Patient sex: M
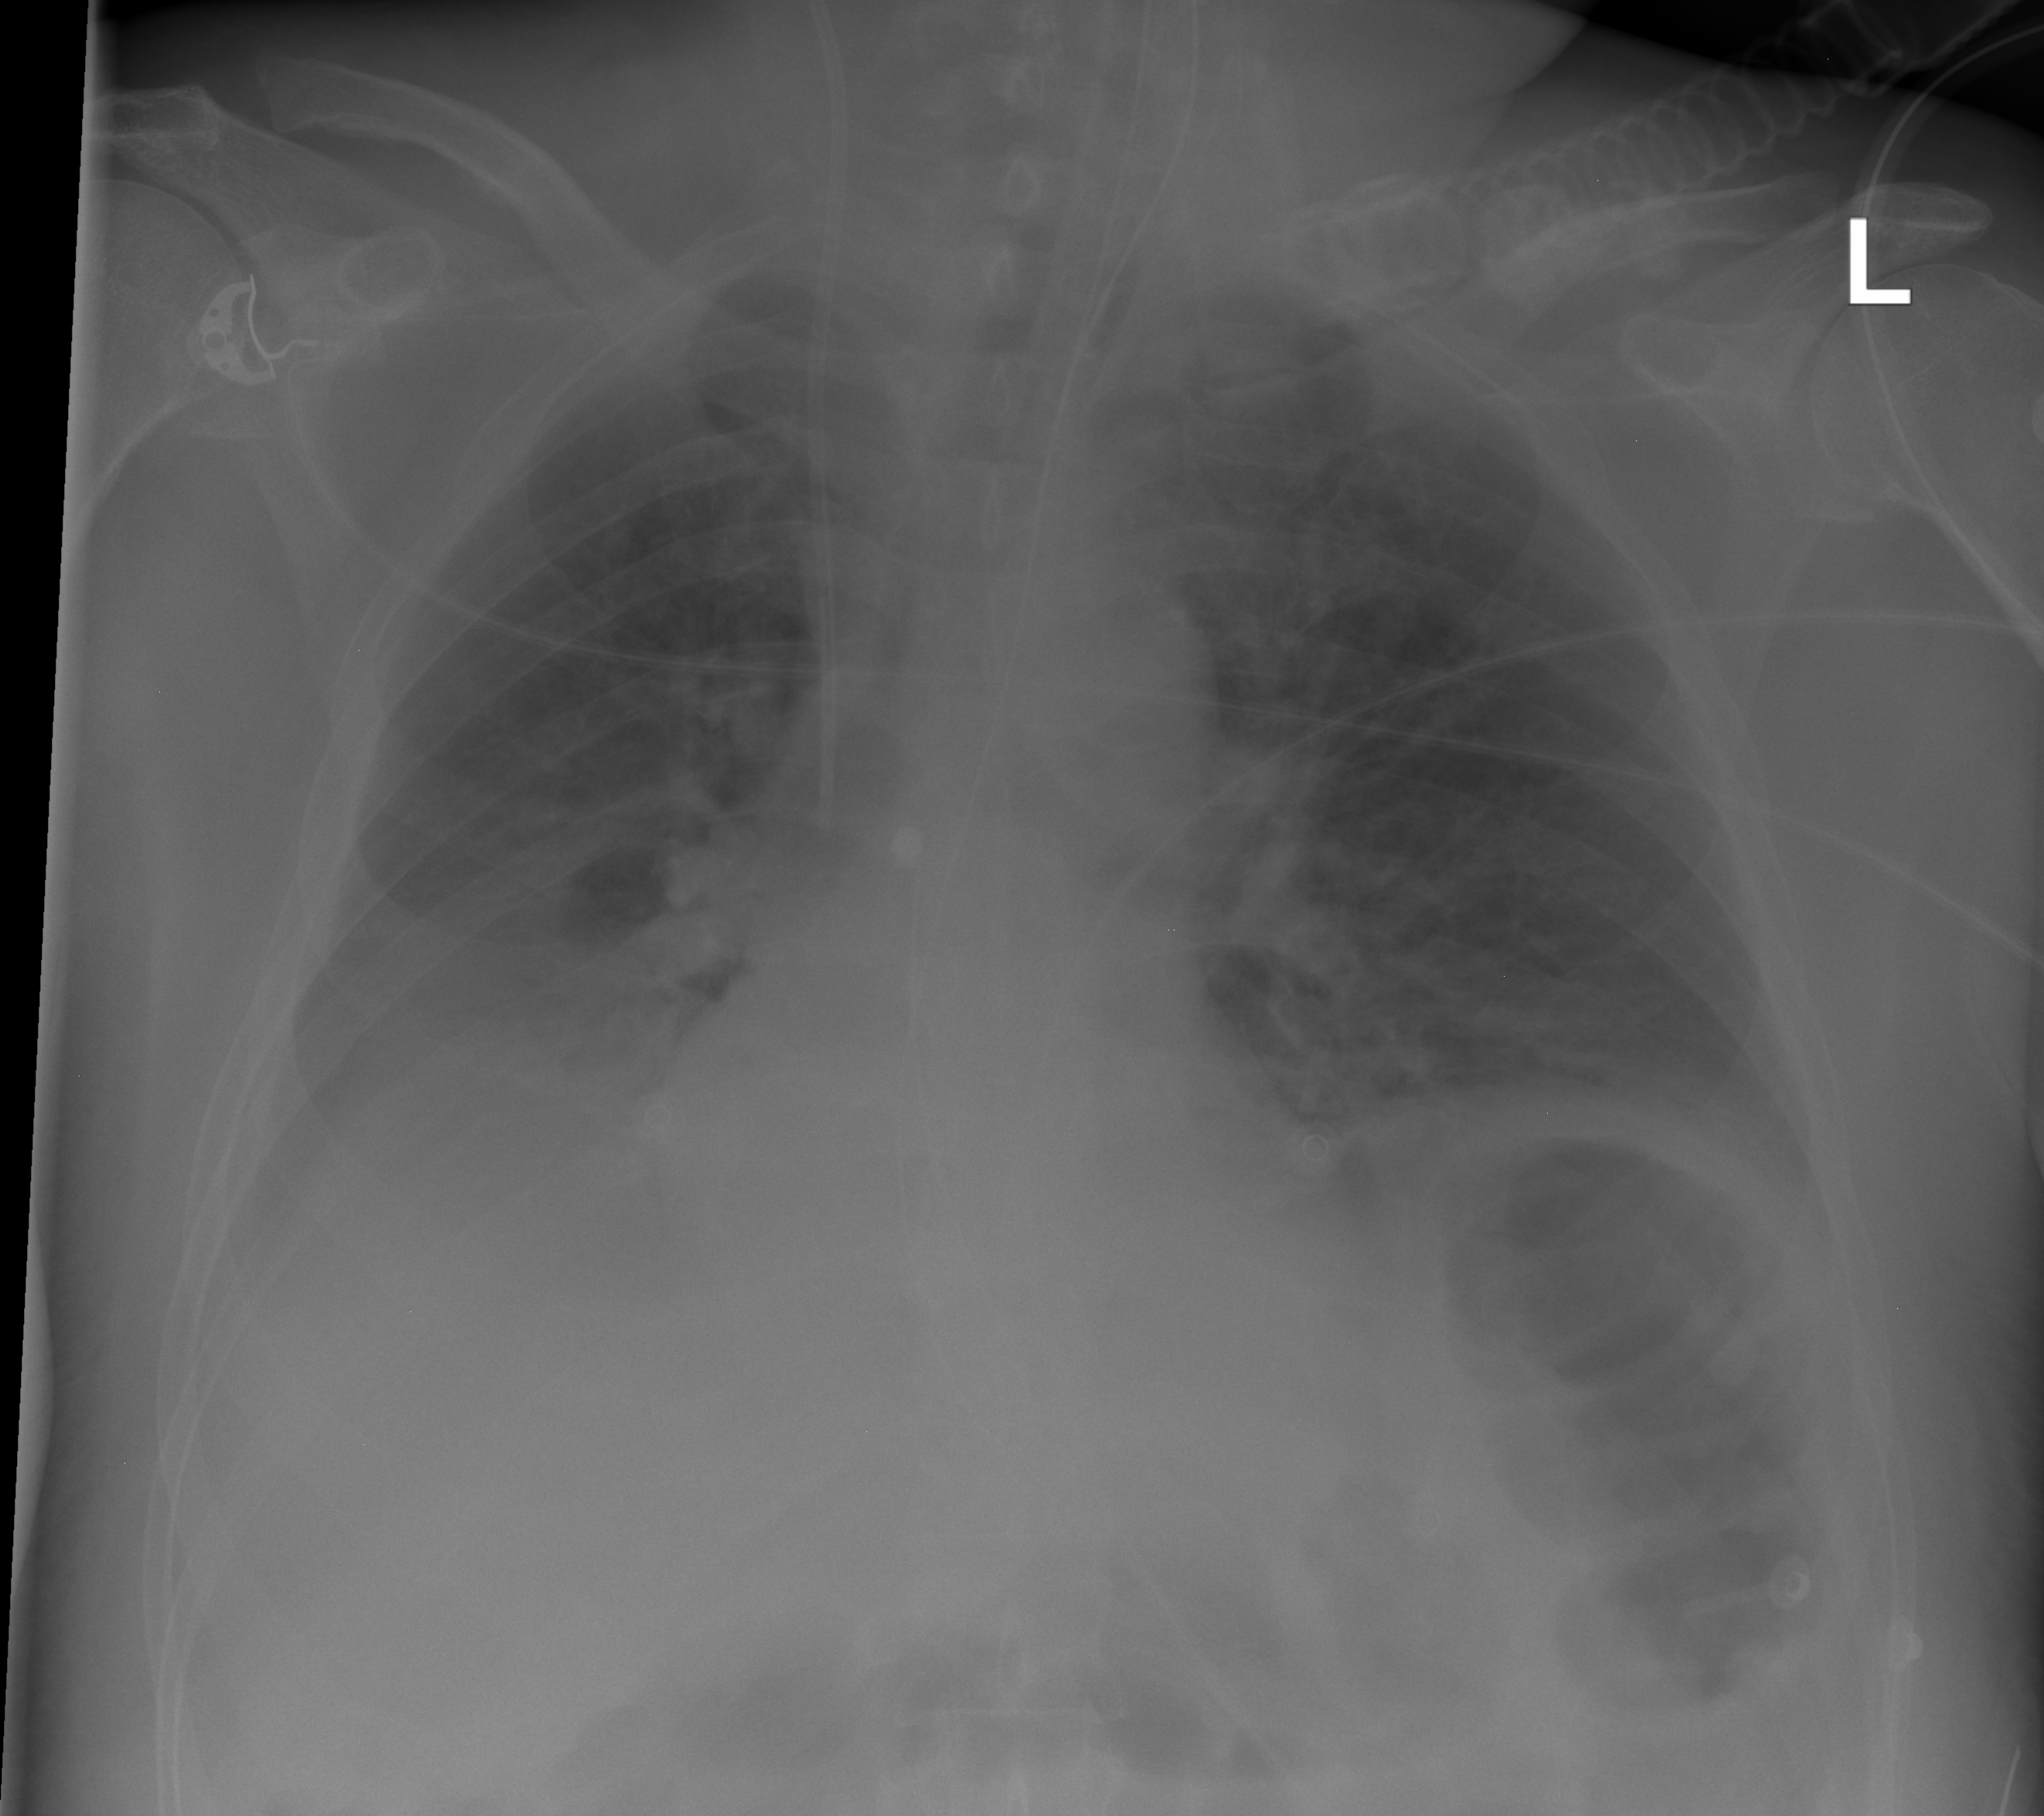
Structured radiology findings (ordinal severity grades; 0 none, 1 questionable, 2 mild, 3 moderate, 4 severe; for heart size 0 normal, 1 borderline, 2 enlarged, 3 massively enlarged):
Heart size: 0
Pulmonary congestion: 2
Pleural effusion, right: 3
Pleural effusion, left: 2
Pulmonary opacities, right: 0
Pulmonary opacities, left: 2
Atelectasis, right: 2
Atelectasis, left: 2